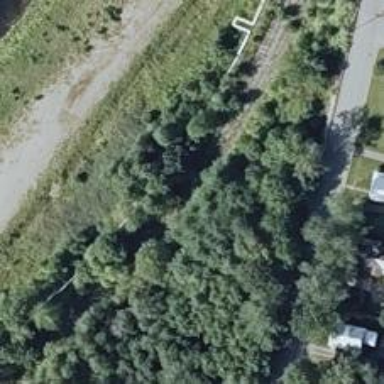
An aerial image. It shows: Abandoned railway path.